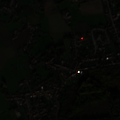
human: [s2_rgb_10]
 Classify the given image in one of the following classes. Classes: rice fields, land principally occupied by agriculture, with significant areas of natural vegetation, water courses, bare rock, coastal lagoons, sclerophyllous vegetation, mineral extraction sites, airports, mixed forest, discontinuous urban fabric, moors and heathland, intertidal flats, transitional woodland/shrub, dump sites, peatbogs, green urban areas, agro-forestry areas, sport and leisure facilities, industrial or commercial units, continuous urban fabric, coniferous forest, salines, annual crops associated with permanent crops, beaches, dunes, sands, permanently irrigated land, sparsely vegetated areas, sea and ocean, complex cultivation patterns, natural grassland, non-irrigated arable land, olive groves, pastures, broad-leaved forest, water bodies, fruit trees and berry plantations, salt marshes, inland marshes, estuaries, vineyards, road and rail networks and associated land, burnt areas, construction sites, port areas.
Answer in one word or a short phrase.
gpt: discontinuous urban fabric, non-irrigated arable land, pastures, complex cultivation patterns, land principally occupied by agriculture, with significant areas of natural vegetation, broad-leaved forest